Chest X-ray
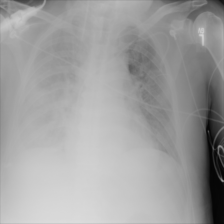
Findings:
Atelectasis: positive
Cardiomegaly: negative
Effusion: positive
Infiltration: positive
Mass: negative
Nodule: negative
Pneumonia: negative
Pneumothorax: negative
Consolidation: negative
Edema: negative
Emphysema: negative
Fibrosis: negative
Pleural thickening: negative
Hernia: negative